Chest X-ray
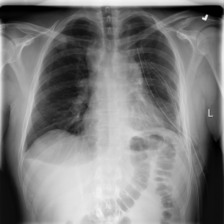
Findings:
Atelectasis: negative
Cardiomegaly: negative
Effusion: negative
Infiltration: negative
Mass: positive
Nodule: negative
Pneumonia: negative
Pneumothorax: positive
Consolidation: negative
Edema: negative
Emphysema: positive
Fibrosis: negative
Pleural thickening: negative
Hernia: negative